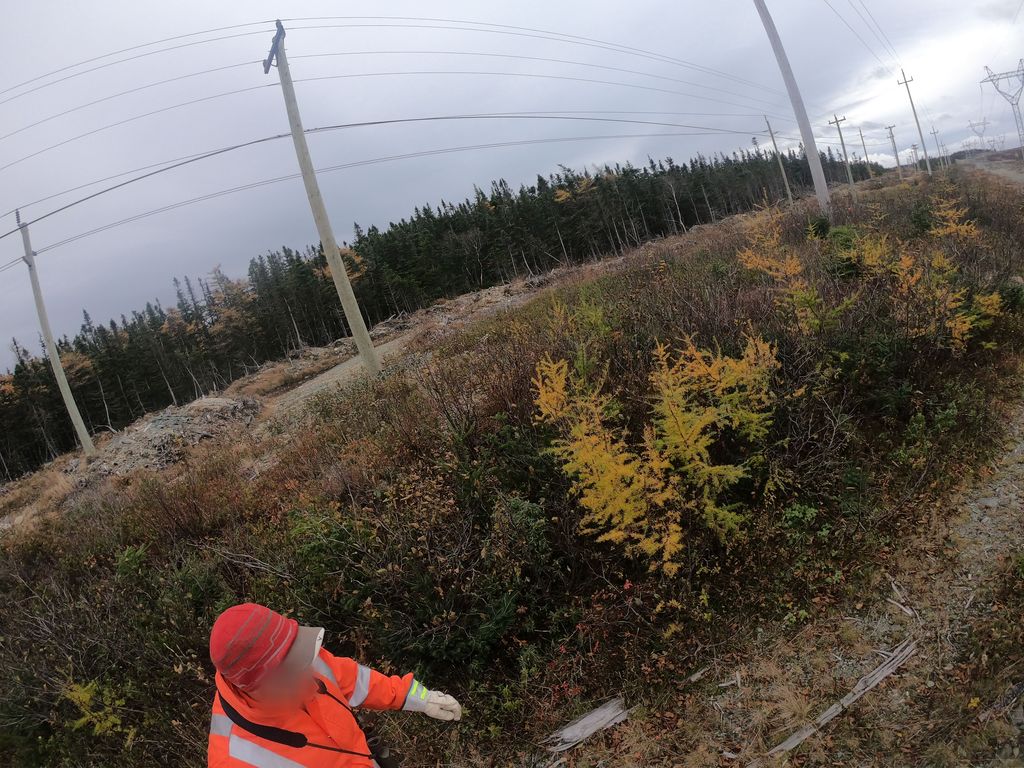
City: st_johns